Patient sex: F
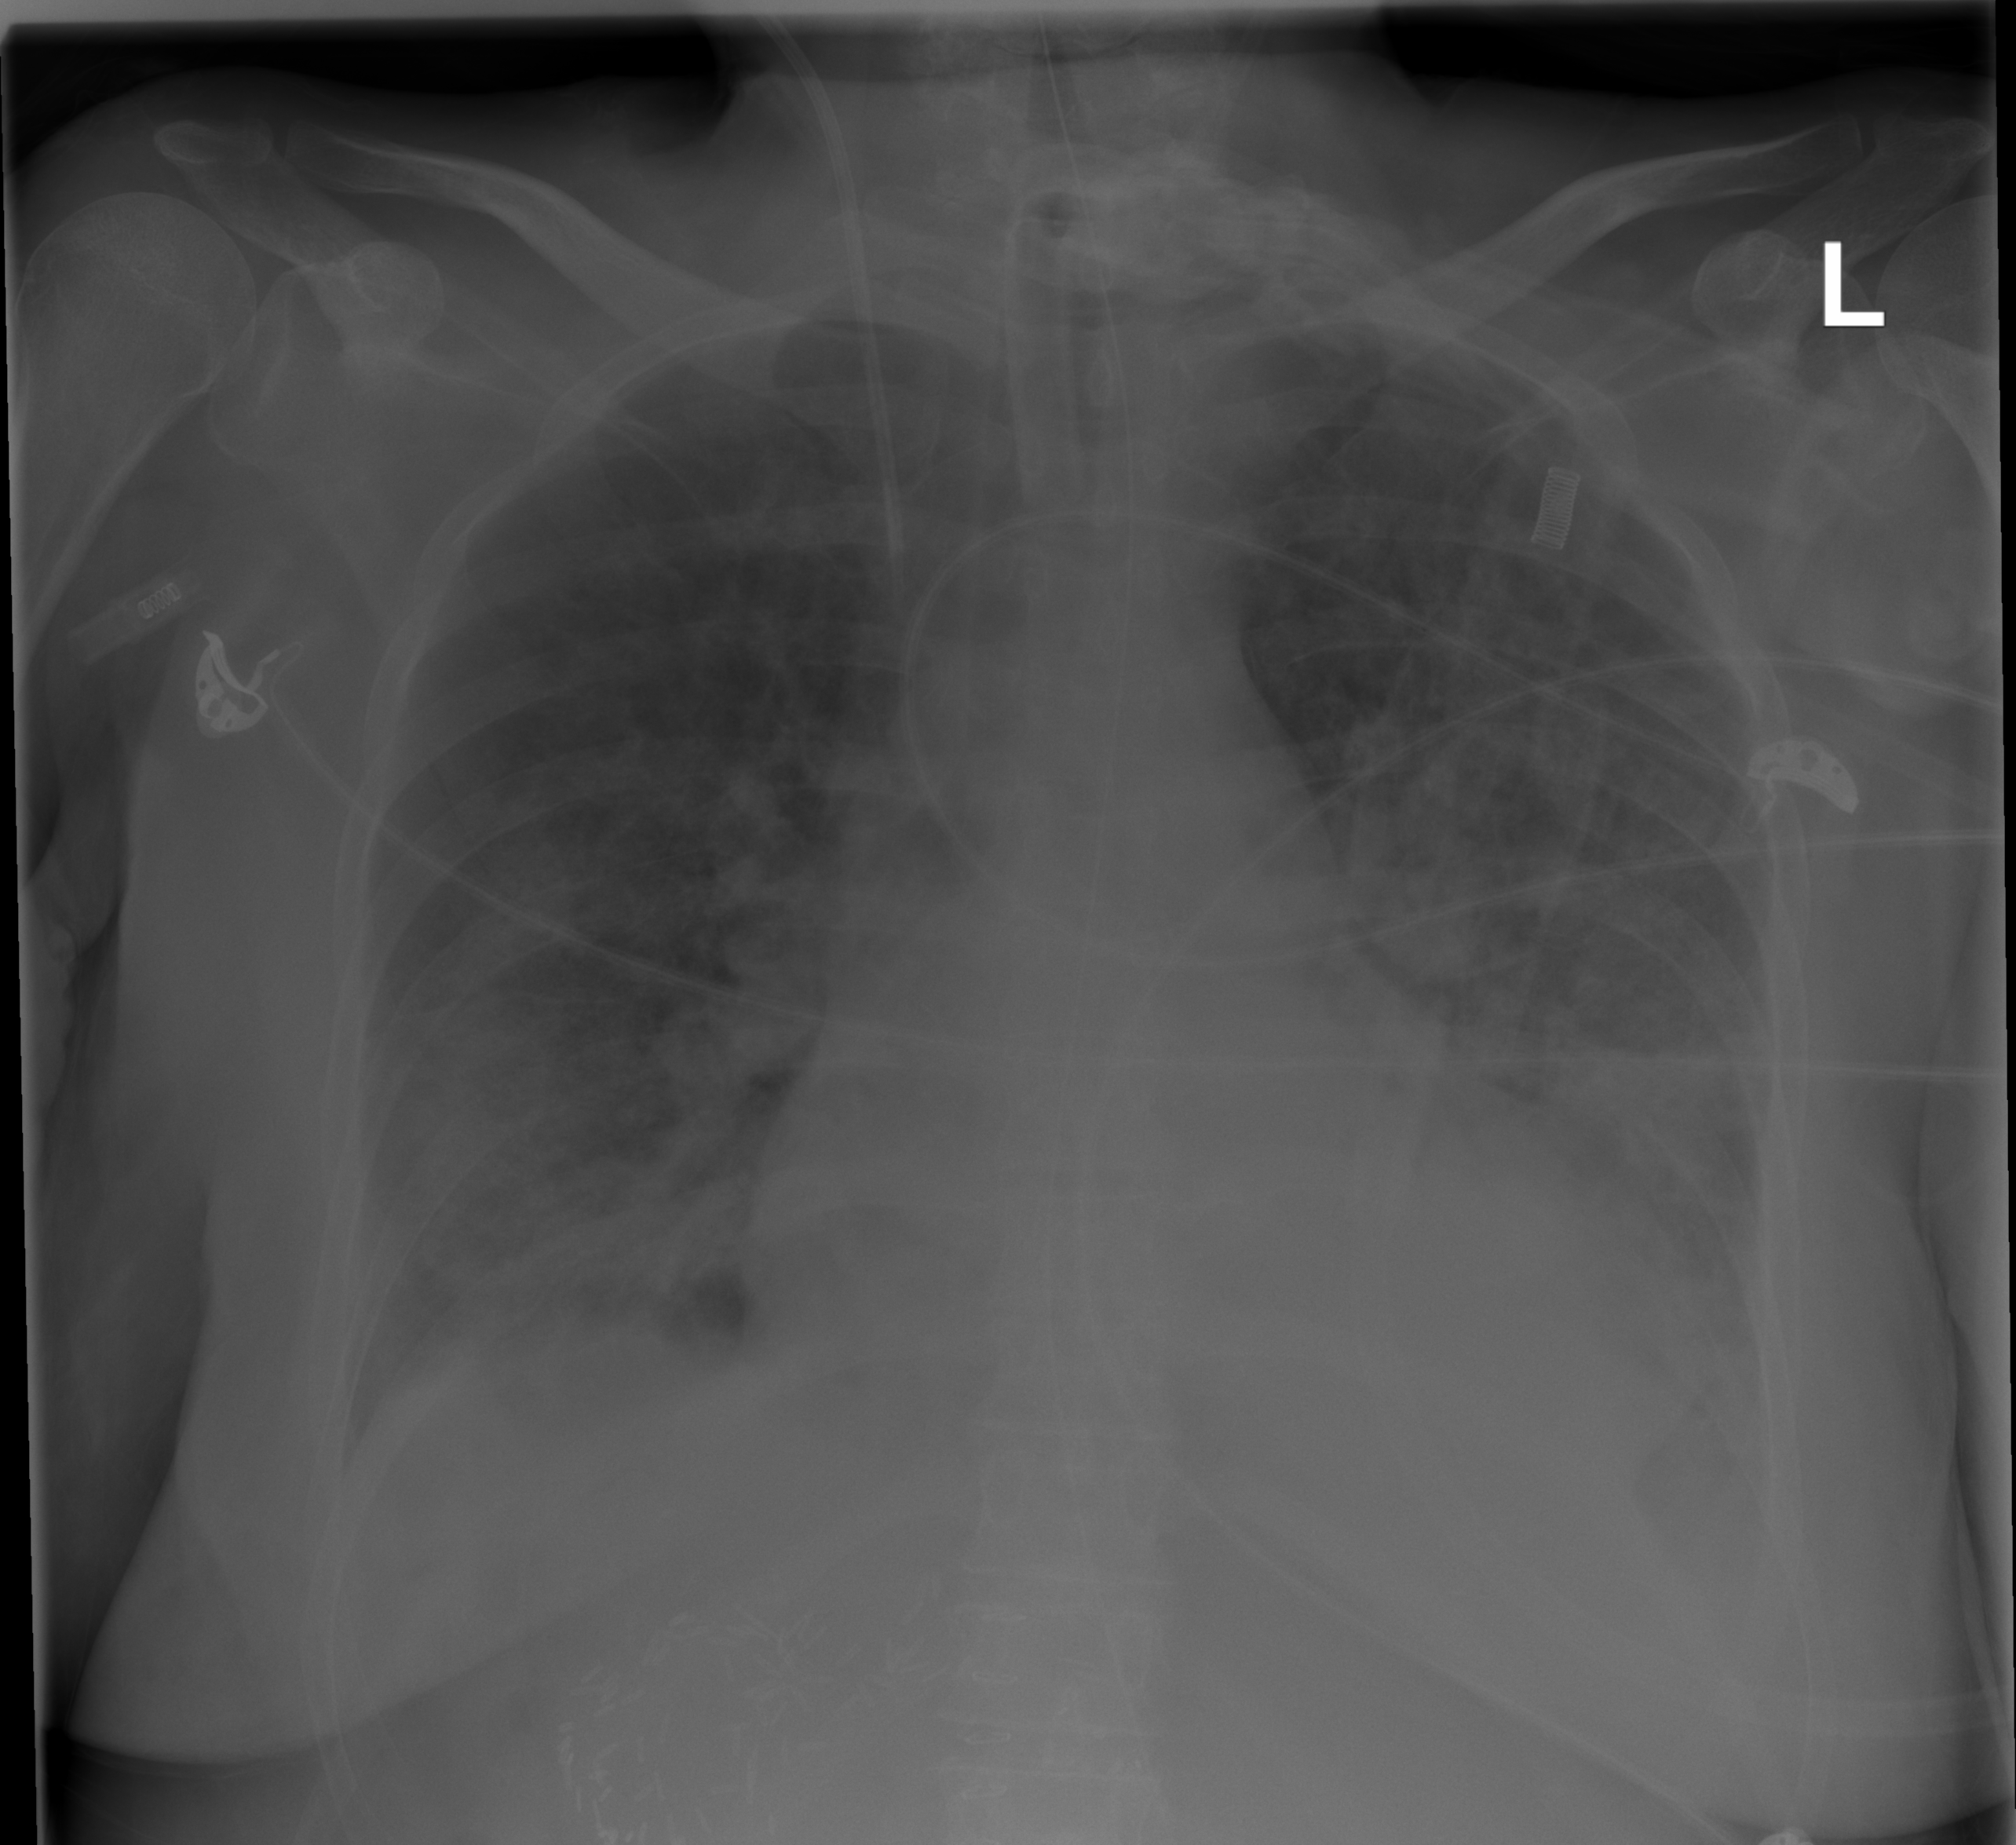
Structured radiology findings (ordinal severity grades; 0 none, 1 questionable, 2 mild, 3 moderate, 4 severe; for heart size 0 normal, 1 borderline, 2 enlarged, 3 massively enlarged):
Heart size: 2
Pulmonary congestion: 2
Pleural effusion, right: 2
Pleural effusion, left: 2
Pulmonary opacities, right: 1
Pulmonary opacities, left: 2
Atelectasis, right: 2
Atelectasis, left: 2